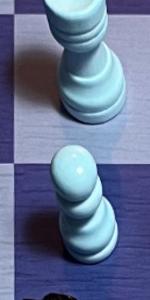
Label: Pawn_White